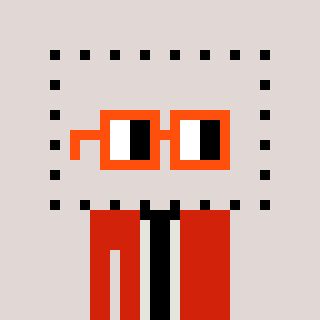
a pixel art character with square orange glasses, a void-shaped head and a red-colored body on a warm background